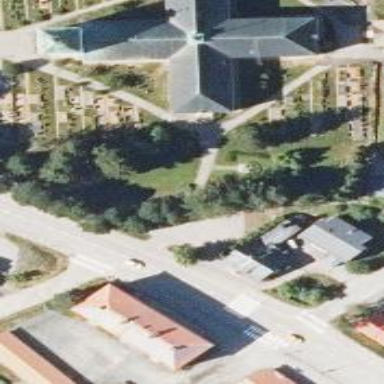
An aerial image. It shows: Cemetery.